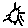
Label: sun